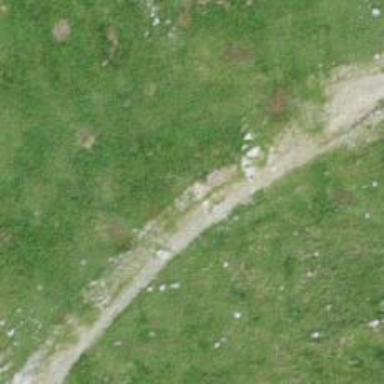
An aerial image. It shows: Excellent visible ground path.